Field crop: tomato
Growth stage: 2
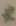
Species: solanum